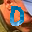
Label: 0